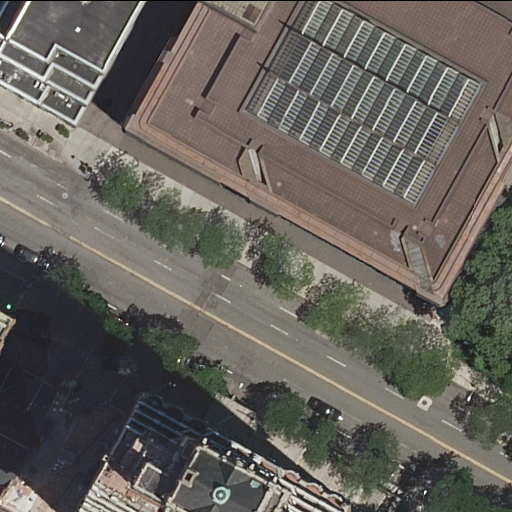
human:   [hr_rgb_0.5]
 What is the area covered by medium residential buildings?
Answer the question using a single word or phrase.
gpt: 438m2

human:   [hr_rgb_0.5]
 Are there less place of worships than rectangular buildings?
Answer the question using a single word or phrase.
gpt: yes

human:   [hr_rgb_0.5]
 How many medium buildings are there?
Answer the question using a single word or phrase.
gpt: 2

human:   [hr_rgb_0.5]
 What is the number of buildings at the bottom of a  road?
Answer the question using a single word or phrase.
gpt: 3

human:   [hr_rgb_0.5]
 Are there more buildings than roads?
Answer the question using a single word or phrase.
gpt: no

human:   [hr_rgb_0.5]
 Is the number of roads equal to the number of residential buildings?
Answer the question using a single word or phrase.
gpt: no

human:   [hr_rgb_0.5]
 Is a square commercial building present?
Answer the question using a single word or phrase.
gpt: no

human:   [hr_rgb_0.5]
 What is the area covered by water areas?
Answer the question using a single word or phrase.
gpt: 0m2

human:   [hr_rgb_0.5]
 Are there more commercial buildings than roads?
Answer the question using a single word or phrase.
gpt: no

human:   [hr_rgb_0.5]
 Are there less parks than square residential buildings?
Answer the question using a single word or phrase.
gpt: no

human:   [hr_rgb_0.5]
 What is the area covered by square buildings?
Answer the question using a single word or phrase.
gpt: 0m2

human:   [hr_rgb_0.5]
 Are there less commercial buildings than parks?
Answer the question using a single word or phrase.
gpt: no

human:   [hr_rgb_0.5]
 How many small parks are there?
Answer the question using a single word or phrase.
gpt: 0

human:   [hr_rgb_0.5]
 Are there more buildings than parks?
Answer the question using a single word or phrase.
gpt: yes

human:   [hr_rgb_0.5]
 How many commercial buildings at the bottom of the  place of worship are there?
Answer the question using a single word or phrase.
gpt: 0

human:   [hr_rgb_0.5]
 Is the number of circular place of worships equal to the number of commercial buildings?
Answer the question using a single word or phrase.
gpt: no

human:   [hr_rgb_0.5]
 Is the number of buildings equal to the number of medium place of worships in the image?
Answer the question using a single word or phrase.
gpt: no

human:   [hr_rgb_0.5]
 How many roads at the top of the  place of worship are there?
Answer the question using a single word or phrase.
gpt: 3

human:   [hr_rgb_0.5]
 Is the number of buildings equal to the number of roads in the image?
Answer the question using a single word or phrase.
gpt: no

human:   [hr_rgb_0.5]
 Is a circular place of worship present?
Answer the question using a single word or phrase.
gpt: no

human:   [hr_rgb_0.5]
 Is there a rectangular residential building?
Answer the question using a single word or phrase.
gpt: yes

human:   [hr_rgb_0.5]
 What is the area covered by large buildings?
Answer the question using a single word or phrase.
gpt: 4546m2

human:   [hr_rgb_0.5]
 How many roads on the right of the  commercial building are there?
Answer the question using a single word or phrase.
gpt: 3

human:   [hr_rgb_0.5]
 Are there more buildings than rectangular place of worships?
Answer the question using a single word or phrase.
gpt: yes

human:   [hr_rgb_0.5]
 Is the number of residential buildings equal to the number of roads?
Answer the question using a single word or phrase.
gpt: no

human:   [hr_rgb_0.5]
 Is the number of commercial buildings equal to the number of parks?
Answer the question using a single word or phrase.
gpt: yes

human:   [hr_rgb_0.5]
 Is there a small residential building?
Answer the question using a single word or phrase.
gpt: no

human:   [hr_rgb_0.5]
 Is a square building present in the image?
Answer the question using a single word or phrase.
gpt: no

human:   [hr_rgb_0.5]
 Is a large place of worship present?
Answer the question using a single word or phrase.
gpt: no

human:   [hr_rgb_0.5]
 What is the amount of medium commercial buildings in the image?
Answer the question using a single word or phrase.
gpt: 0

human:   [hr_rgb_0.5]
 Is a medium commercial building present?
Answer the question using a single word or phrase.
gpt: no

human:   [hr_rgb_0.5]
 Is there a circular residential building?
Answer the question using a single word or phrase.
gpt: no

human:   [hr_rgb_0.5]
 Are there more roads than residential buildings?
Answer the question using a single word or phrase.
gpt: yes

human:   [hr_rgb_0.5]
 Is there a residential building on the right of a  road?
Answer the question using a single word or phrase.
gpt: no

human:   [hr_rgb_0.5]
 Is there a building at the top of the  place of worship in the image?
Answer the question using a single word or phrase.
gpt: yes

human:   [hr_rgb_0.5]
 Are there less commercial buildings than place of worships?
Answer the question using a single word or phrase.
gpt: no